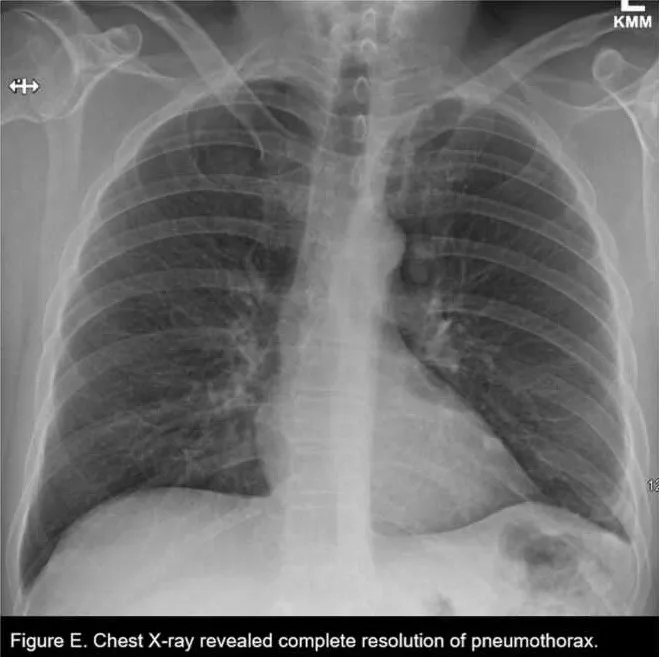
Chest X-ray revealed complete resolution of pneumothorax.
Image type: radiology (x_ray)